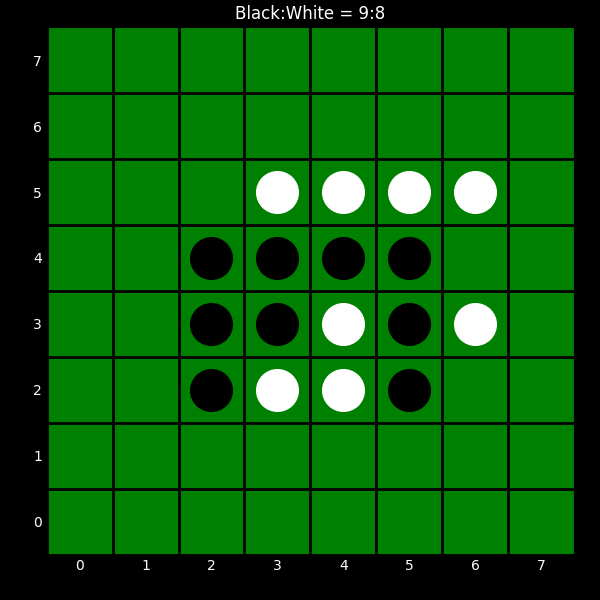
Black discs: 9
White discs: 8